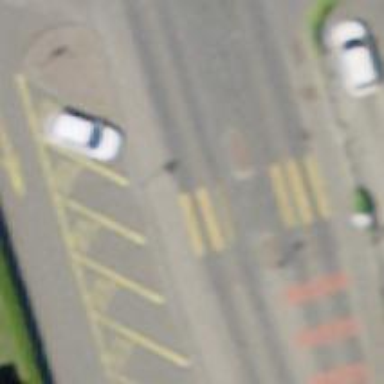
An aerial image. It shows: Zebra crossing on the road.